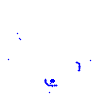
Particle: pion